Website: walmart
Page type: gifting
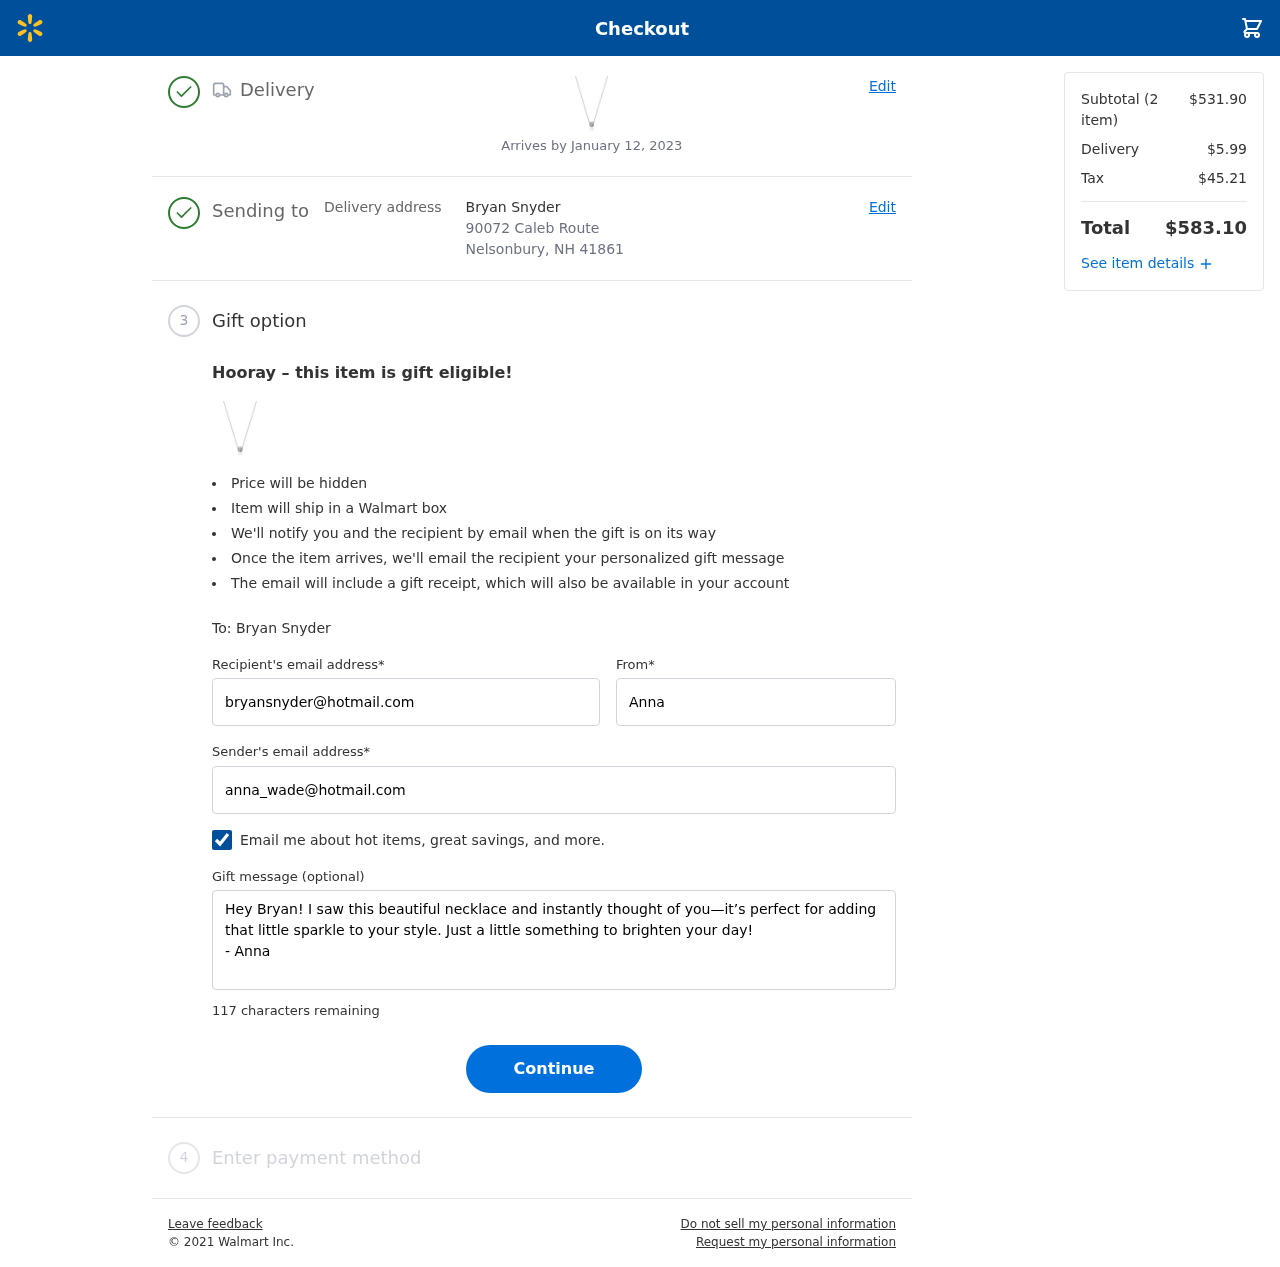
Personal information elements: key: PII_CITY_STATE_ZIP
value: Nelsonbury, NH 41861
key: PII_EMAIL
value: anna_wade@hotmail.com
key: PII_FIRSTNAME
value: Anna
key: PII_GIFT_EMAIL
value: bryansnyder@hotmail.com
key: PII_GIFT_FULLNAME
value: Bryan Snyder
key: PII_GIFT_MESSAGE
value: Hey Bryan! I saw this beautiful necklace and instantly thought of you—it’s perfect for adding that little sparkle to your style. Just a little something to brighten your day!
- Anna
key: PII_STREET
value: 90072 Caleb Route
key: PII_GIFT_FIRSTNAME
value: Bryan
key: PII_GIFT_LASTNAME
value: Snyder
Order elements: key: ORDER_DELIVERY_DATE
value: Arrives by January 12, 2023
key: ORDER_NUM_ITEMS
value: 2
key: ORDER_SUBTOTAL
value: $531.90
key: ORDER_SHIPPING_COST
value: $5.99
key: ORDER_TAX
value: $45.21
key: ORDER_TOTAL
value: $583.10